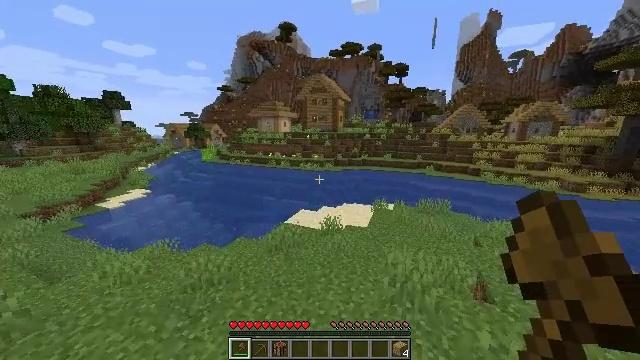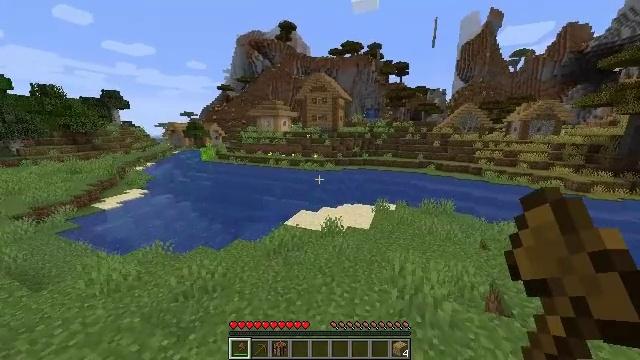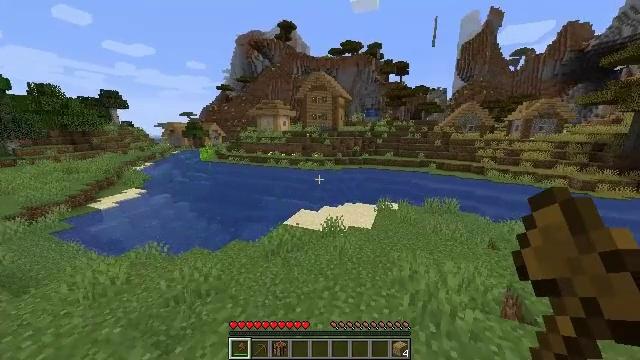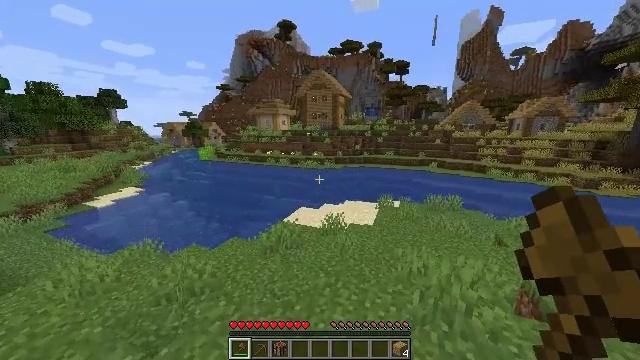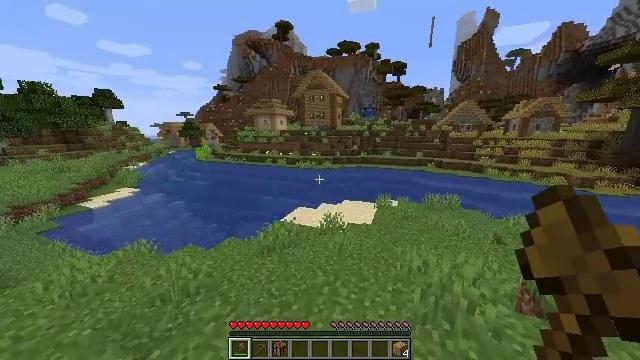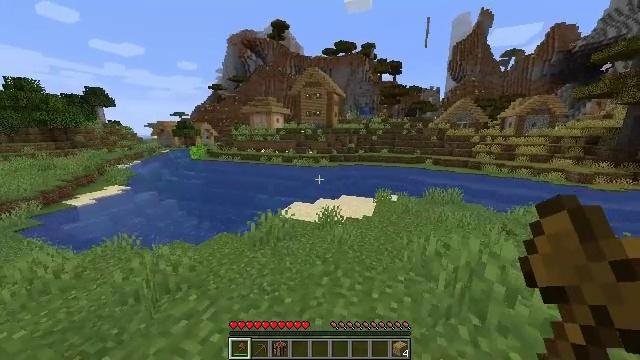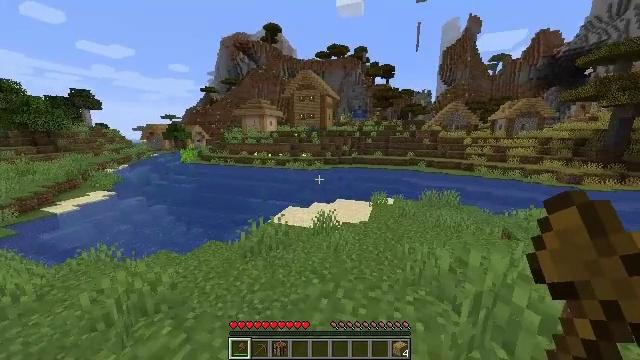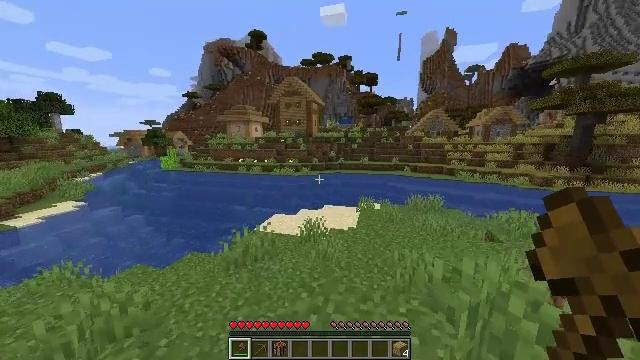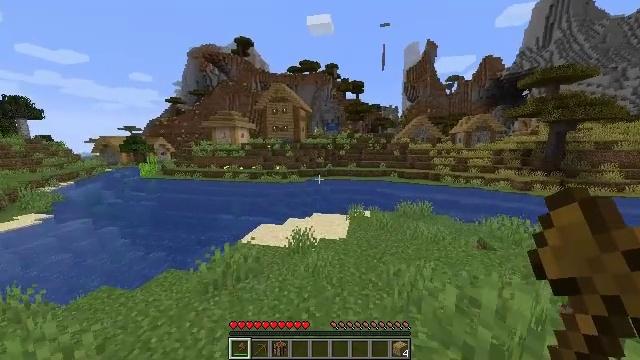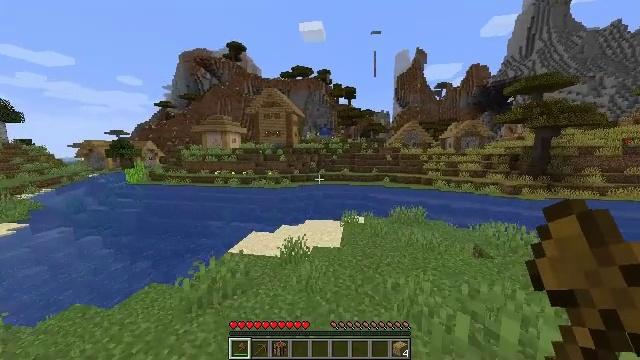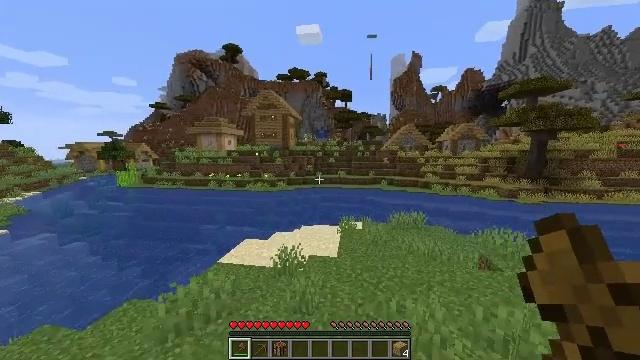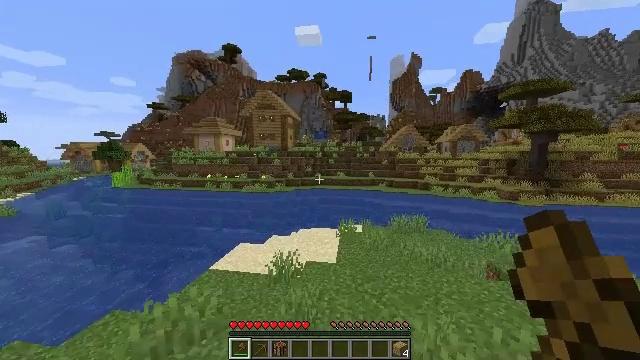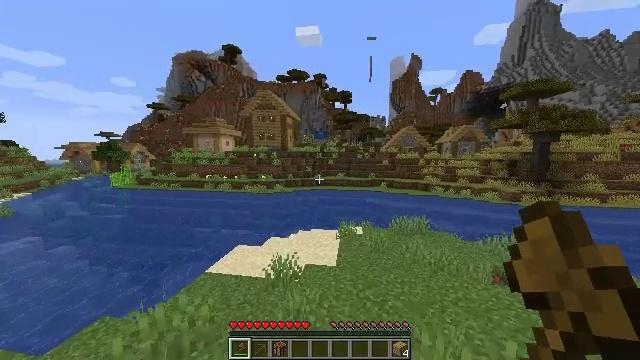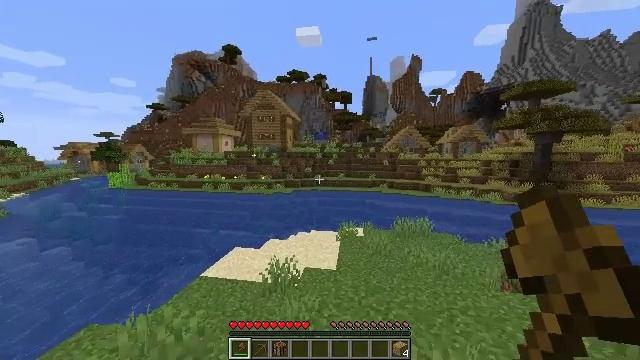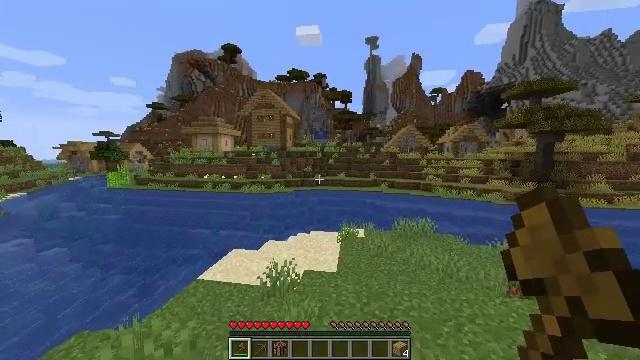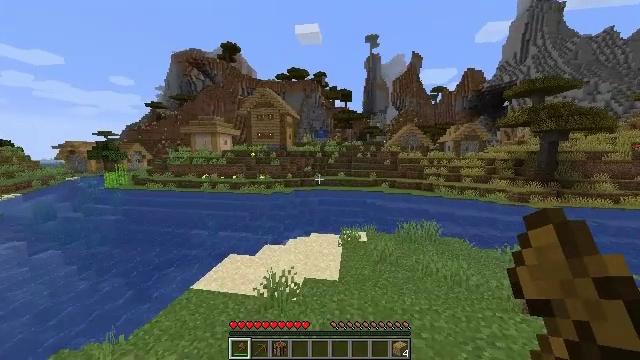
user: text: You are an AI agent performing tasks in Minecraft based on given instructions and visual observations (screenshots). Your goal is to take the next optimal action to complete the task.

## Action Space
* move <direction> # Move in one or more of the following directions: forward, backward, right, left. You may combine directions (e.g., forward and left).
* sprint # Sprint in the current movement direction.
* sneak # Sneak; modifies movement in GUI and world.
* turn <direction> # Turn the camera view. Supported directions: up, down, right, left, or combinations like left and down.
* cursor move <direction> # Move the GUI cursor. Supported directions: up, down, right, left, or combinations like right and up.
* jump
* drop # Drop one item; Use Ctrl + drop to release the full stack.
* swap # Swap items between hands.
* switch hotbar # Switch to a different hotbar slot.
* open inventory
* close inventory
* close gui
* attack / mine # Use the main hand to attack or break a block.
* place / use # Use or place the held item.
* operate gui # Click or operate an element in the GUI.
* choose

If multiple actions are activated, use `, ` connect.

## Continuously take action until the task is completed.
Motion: motion action
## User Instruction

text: Mine the white bed.
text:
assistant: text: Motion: move forward
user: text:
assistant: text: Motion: move forward
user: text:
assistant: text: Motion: move forward
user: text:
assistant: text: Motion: move forward
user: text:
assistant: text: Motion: move forward
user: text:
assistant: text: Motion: move forward, turn right
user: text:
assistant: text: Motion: move forward, turn right and up
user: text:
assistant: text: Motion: move forward, turn right and up
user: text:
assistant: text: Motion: move forward, turn right and up
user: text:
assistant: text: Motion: move forward
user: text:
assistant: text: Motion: move forward
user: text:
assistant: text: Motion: move forward
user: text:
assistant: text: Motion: move forward
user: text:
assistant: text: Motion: move forward
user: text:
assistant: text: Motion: move forward
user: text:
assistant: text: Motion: move forward
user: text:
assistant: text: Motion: move forward
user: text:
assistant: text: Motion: move forward
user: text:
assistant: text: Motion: move forward
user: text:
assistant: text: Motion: move forward
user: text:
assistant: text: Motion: move forward
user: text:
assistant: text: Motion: move forward
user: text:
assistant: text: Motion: move forward
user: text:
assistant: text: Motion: move forward
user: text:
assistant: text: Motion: move forward
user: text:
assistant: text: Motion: move forward
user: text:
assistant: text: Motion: move forward, turn right
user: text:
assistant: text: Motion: move forward, turn right
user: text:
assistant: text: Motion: move forward
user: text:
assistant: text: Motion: move forward